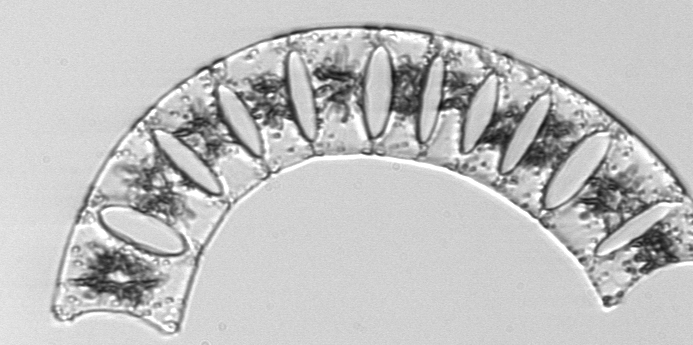
Label: Eucampia